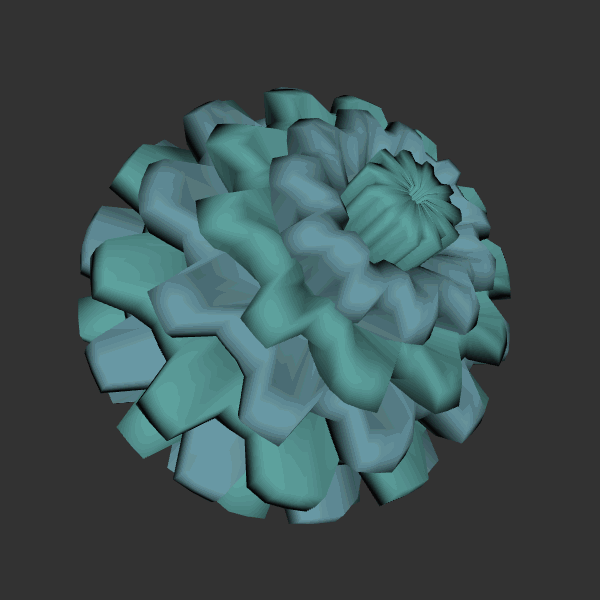
Background: dark